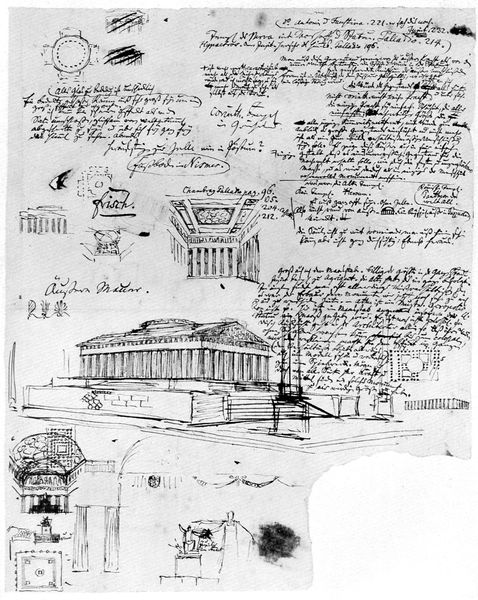
Titel: Skizzenblätter für das Denkmal Friedrichs des Grossen
Künstler: Friedrich Gilly
Schlagwörter: skizze, säulen, zeichnung, architektur, renaissance, kreis, statue, schrift, ecke, mauer, treppen, stufen, tusche, palast, seite, text, entwurf, griechisch, obelisk, tempel, tholos, skizzenbuch, entwürfe, bau, details, frisch, parthenon, zeichnungen, architekt, walhalla, peripteros, tolos, ausgerissen, reisezeichnungen, äußere